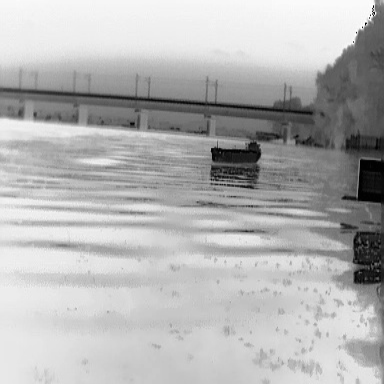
There is a liner in the infrared image.